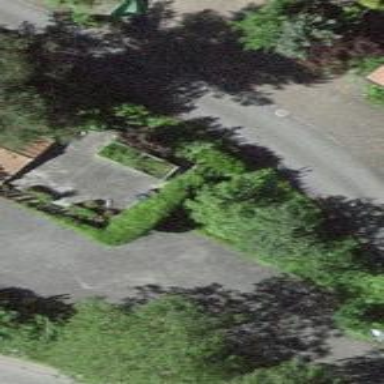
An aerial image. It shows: Garage building.